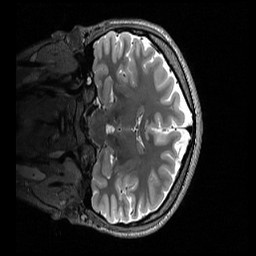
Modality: T2w
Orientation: coronal
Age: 23
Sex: female
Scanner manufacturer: siemens
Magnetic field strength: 3 T
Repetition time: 3.2 s
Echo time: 0.566 s